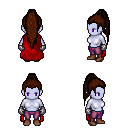
a pixel art fantasy rpg character, female body template, dark elf, purple skin, red cape, magenta pants, brown extra-long topknot hairstyle, metal gloves, brown shoes, four views (front, back, left, right), 2x2 character sprite sheet, small pixel art, hard edges, no anti-aliasing